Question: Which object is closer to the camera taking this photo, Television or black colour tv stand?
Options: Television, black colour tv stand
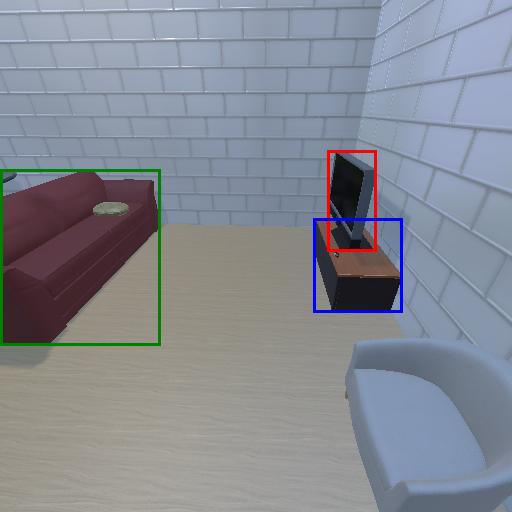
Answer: Television